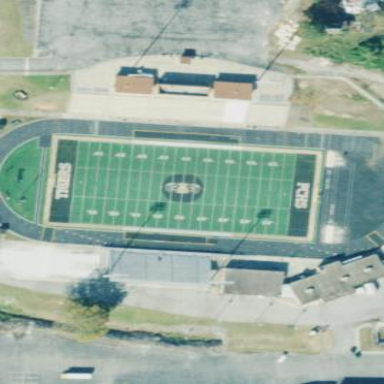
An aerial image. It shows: American football pitch.